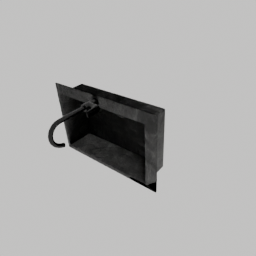
Label: appliances